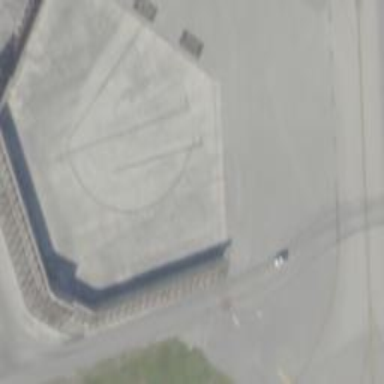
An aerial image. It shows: Apron at the airport.